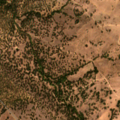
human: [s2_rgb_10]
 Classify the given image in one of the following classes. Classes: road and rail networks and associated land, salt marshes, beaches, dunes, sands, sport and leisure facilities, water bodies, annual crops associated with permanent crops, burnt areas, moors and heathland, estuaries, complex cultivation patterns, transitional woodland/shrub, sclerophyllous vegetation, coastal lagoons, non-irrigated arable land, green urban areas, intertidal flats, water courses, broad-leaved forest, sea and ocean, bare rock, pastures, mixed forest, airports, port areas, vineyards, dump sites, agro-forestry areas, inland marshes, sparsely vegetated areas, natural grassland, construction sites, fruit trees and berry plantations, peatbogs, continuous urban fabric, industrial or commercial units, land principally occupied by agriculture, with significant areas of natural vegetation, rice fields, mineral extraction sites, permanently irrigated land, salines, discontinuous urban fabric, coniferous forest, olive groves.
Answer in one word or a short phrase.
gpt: pastures, agro-forestry areas